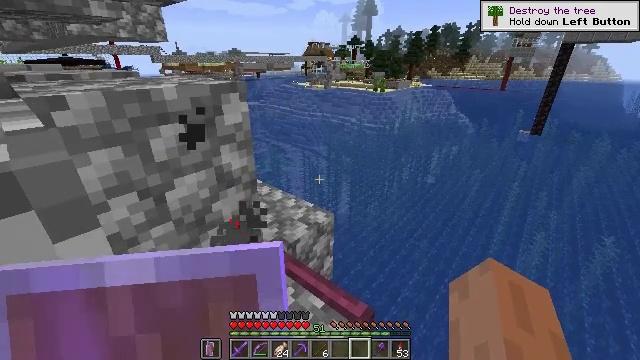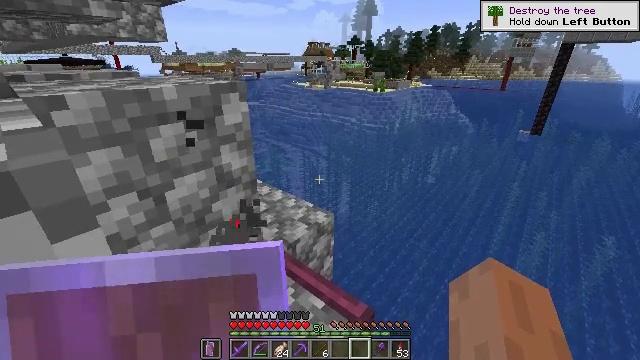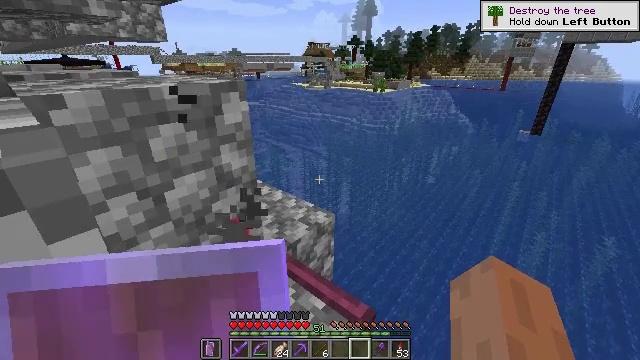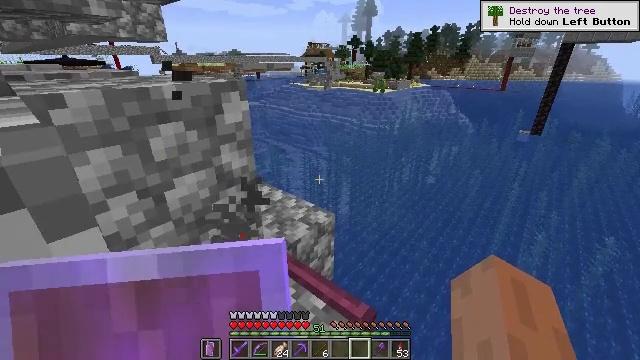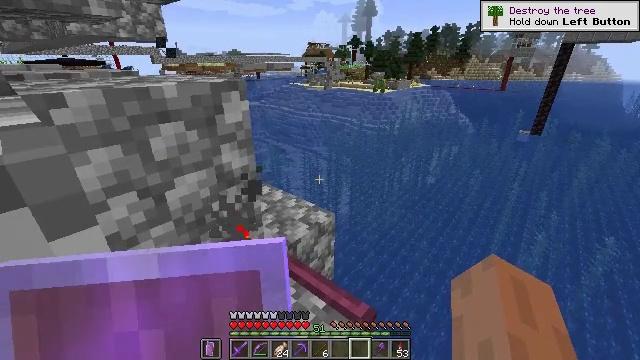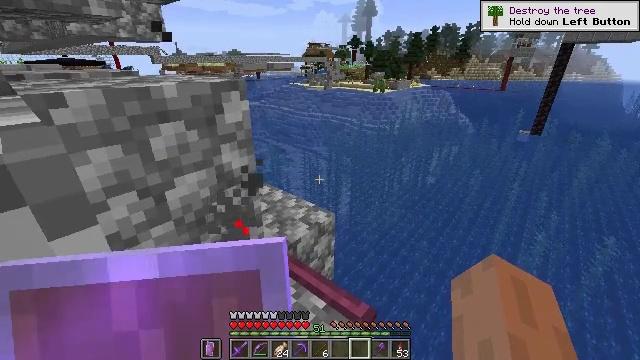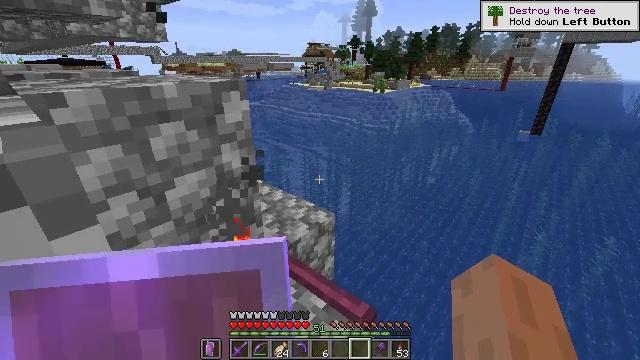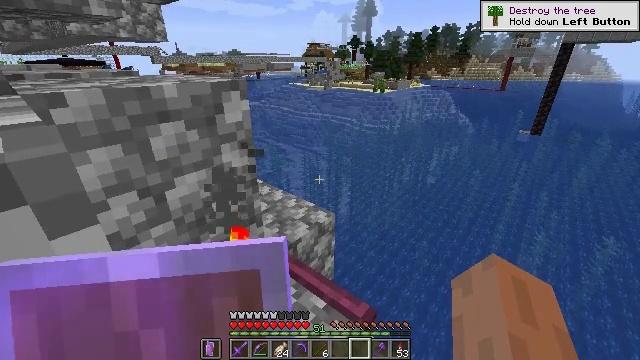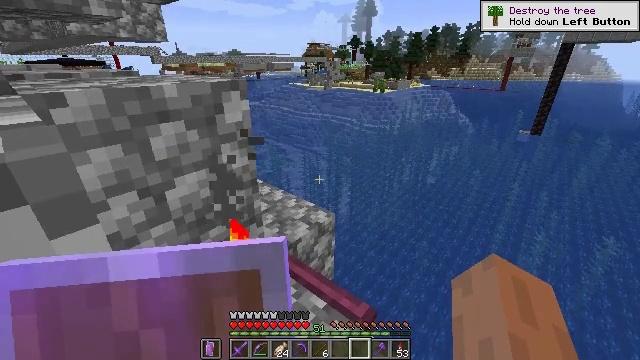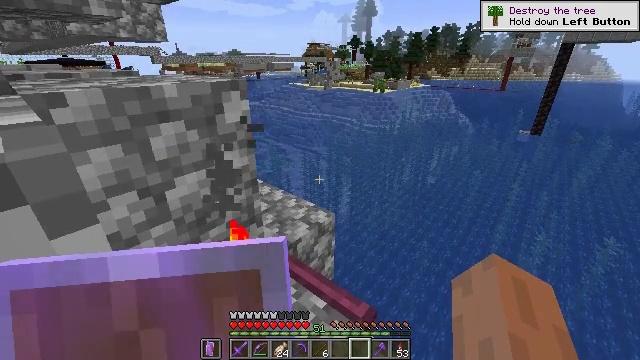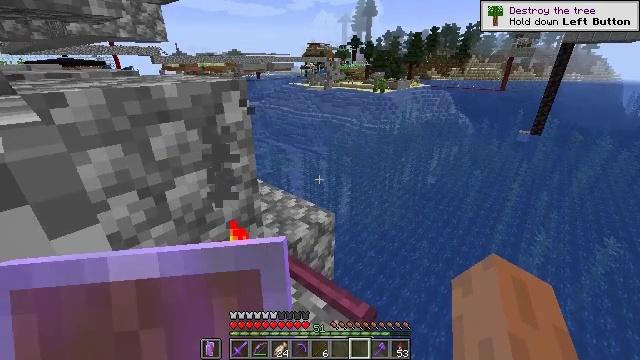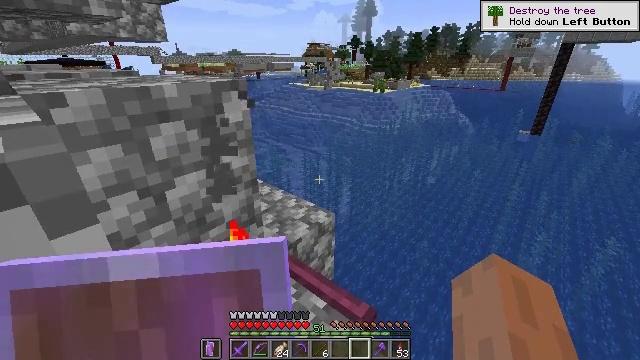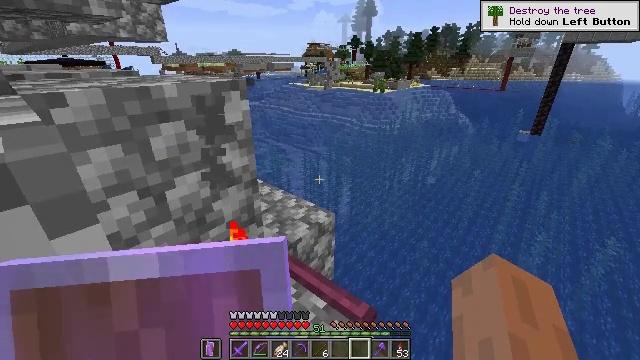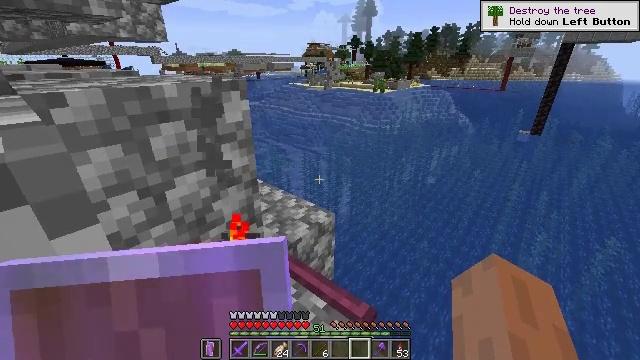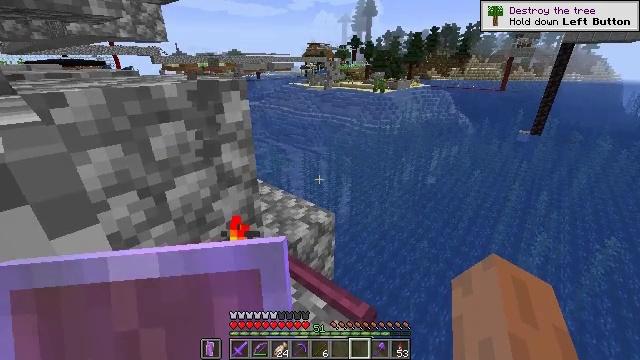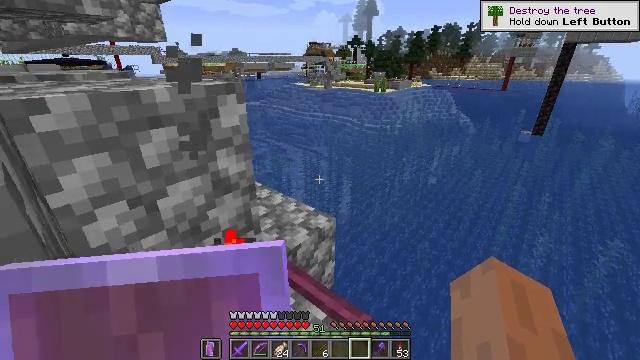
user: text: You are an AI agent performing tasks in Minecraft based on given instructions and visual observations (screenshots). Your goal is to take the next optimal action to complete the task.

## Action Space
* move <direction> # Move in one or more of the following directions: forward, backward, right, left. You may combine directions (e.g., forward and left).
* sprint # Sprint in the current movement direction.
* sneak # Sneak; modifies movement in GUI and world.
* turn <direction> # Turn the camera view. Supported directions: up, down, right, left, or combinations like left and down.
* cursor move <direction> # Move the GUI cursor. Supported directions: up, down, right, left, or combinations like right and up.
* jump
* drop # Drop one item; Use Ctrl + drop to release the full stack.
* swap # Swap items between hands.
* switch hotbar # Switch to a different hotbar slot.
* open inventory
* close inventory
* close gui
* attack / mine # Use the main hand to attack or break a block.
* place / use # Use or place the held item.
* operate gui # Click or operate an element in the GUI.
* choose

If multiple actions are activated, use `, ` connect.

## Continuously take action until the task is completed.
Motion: motion action
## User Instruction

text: Create a lantern at the crafting table.
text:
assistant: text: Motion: no_op
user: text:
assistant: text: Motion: no_op
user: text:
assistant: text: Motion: no_op
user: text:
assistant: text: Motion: no_op
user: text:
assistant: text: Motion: no_op
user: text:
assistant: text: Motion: no_op
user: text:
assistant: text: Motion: no_op
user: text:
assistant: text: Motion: no_op
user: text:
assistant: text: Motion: no_op
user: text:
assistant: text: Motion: no_op
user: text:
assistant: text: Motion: no_op
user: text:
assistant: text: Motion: no_op
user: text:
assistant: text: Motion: no_op
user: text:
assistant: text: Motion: no_op
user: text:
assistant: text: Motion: move forward
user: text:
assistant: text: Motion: move forward, turn left and down
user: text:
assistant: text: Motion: move forward, turn left
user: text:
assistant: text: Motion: move forward, turn left
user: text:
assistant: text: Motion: move forward
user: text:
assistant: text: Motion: move forward
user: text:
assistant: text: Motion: move forward
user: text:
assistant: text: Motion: move forward
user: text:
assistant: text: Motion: move forward, turn left and down
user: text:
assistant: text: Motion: move forward, turn left and down
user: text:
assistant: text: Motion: move forward, turn left
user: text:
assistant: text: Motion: move forward
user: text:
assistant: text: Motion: move forward
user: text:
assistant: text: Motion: move forward
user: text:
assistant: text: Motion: move forward
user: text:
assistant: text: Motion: move forward, turn left